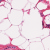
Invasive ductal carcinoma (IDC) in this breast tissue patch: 0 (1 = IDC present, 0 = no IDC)